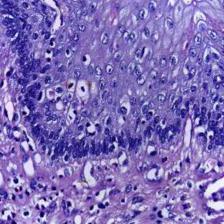
Diagnosis: Normal